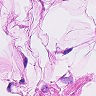
Metastatic tissue present: no